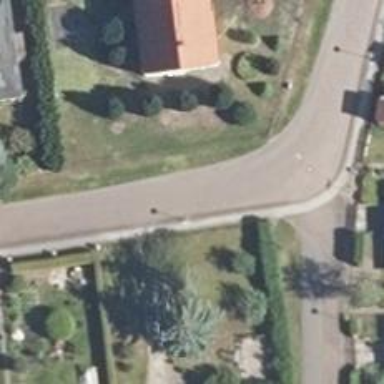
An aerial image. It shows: Residential road.